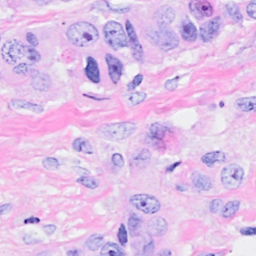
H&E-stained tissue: Breast